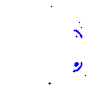
Particle: proton